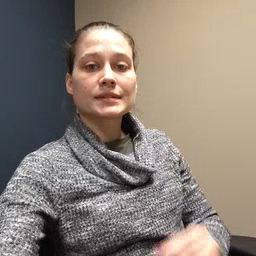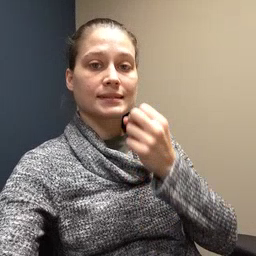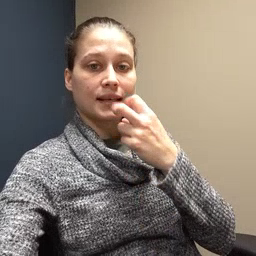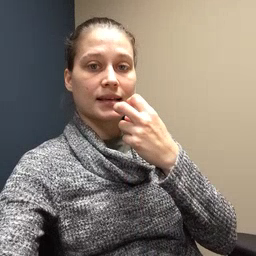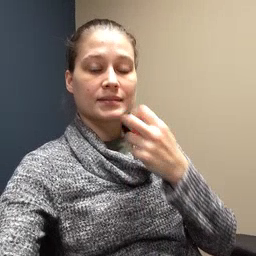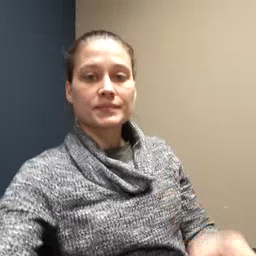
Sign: snack